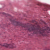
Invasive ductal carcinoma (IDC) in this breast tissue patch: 0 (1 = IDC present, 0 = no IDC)